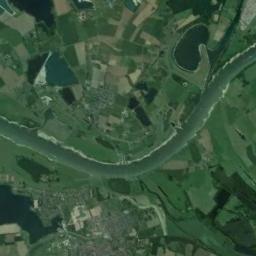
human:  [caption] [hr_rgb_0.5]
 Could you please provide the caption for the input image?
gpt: The dark green river goes through the farmland and some lakes are next to the river .

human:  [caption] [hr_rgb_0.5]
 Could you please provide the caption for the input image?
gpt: A curved, Approximately right-angled, Light green river with white sandy land by the river, Green and tan mixed fields on both sides, Forests and cities .

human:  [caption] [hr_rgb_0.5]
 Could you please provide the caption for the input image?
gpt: The river goes through bare and green farmland .

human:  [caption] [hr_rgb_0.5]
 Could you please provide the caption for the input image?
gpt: There are many trees on either side of the river .

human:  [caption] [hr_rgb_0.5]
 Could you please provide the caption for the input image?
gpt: There are many green meadows around the river .